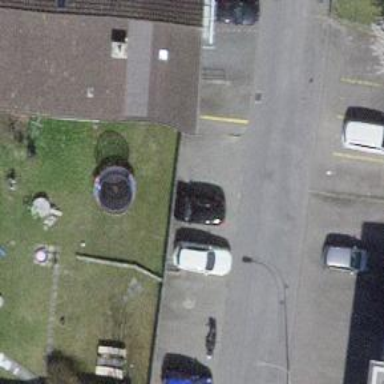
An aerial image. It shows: Parking available on the street side.